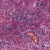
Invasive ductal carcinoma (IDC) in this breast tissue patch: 1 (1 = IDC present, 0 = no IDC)